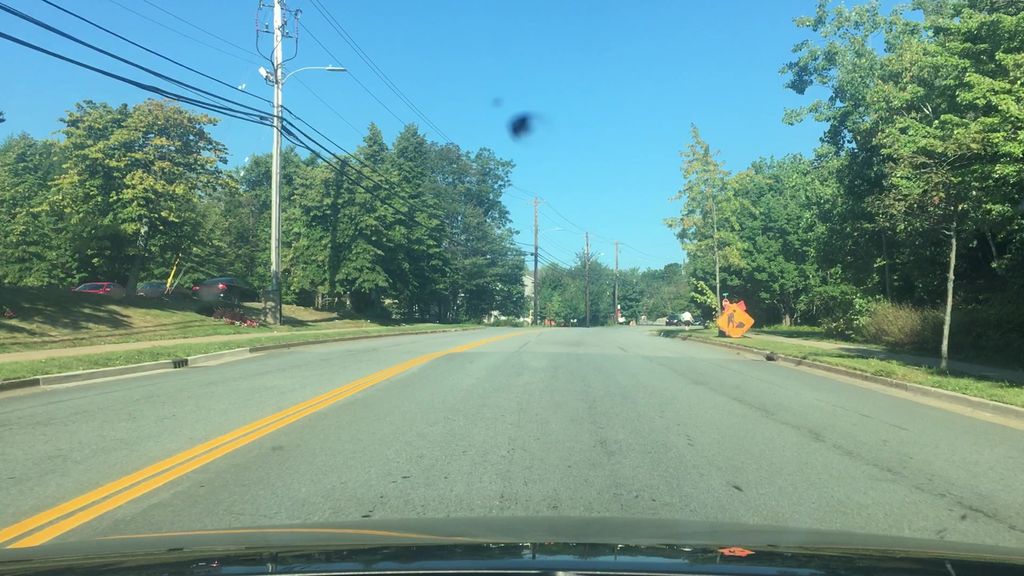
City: halifax